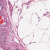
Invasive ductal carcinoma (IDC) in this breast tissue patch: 0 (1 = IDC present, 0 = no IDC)